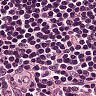
Metastatic tissue present: no